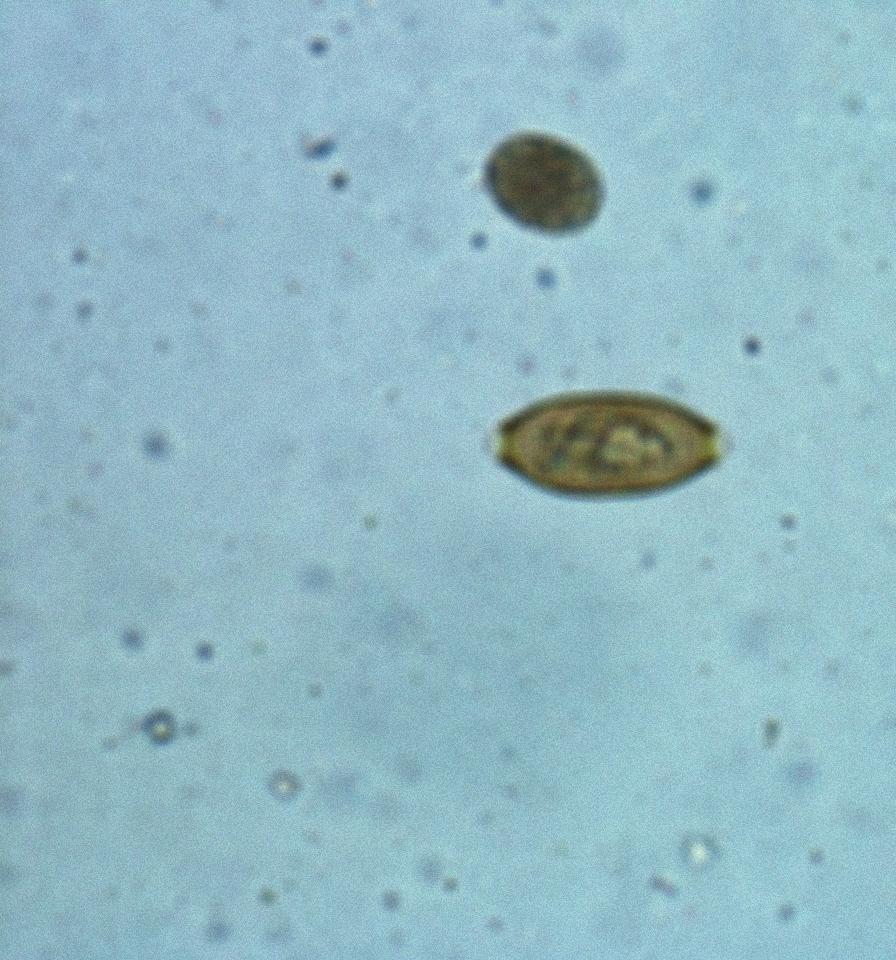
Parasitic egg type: Trichuris trichiura